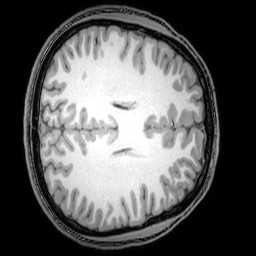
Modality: T1w
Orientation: axial
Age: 20
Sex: male
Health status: healthy
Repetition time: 0.081 s
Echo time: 0.037 s